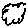
Label: cloud